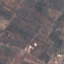
Label: PermanentCrop